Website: walmart
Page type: billing-address
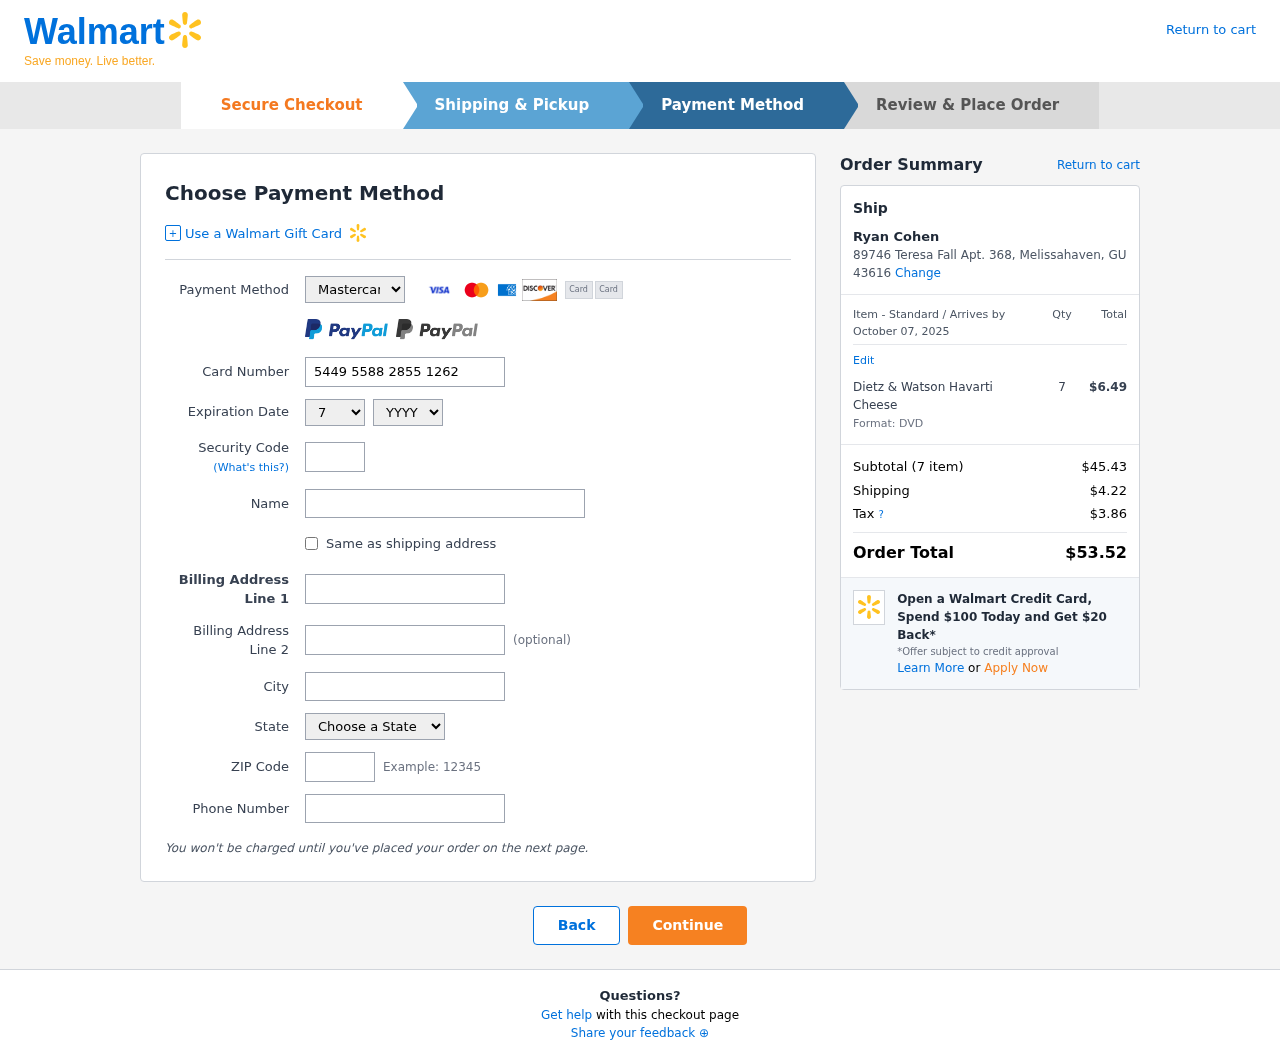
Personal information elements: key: PII_CARD_CVV
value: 704
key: PII_CARD_EXPIRY_MONTH
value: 07
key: PII_CARD_EXPIRY_YEAR
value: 29
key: PII_CARD_NUMBER
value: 5449 5588 2855 1262
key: PII_CARD_TYPE
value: Mastercard
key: PII_CITY
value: Melissahaven
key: PII_CITY_STATE_ZIP
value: Melissahaven, GU 43616
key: PII_FULLNAME
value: Ryan Cohen
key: PII_PHONE
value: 5918475241
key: PII_POSTCODE
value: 43616
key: PII_STATE
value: GU
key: PII_STREET
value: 89746 Teresa Fall Apt. 368
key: PII_FULLNAME2
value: Ryan Cohen
Product elements: key: PRODUCT1_NAME
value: Dietz & Watson Havarti Cheese
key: PRODUCT1_PRICE
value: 6.49
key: PRODUCT1_QUANTITY
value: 7
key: PRODUCT1_DESC
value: Format: DVD
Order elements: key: ORDER_DELIVERY_DATE
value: October 07, 2025
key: ORDER_NUM_ITEMS
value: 7
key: ORDER_SUBTOTAL
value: $45.43
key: ORDER_SHIPPING_COST
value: $4.22
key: ORDER_TAX
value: $3.86
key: ORDER_TOTAL
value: $53.52